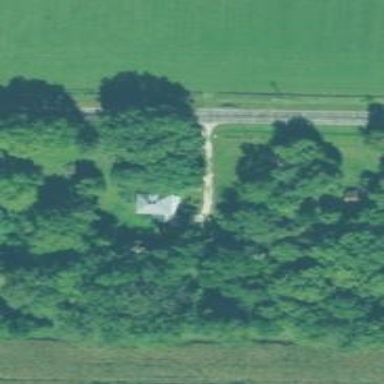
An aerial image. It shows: Driveway leading to service road.